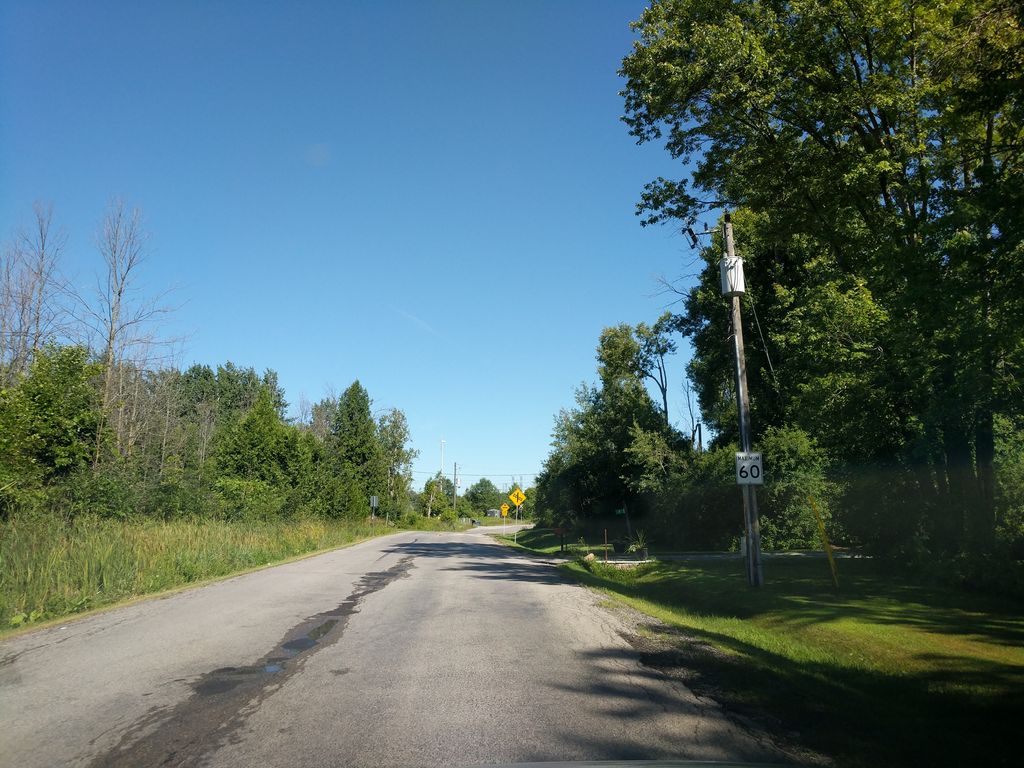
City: toronto